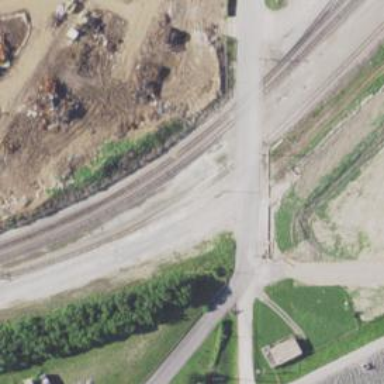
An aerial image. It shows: Railway level crossing.